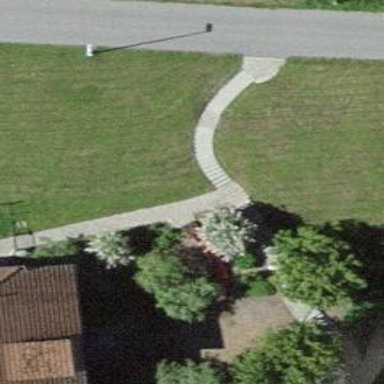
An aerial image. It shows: Road with steps.